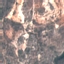
Label: HerbaceousVegetation